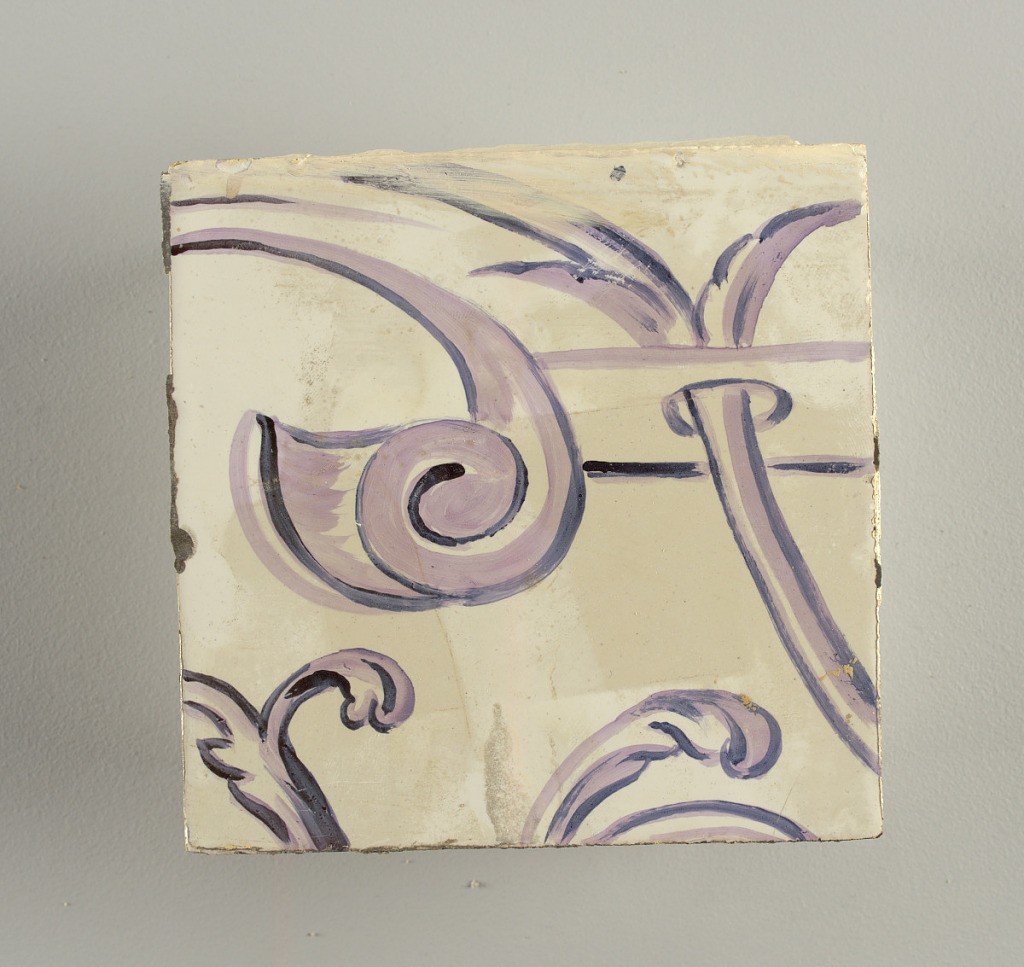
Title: Tile wall facing
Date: ca. 1725
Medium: Tin-glazed earthenware, underglaze
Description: Horizontal rectangle.  Thirty tiles wide and twenty-three tiles high with opening for fireplace eleven tiles wide and ten high.  Foliage arabesques disposed about three vertical axes from which are emphazised by urns at center and right, and at left by the figure of a standing woman carrying an infant on her arm and accompanied by two children.